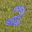
Label: 2